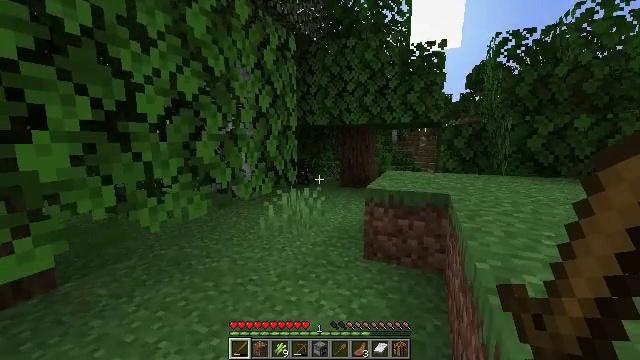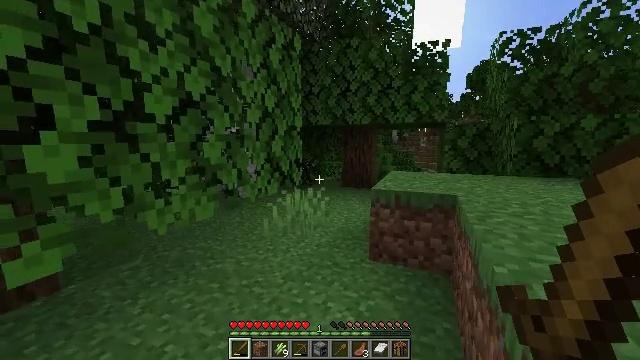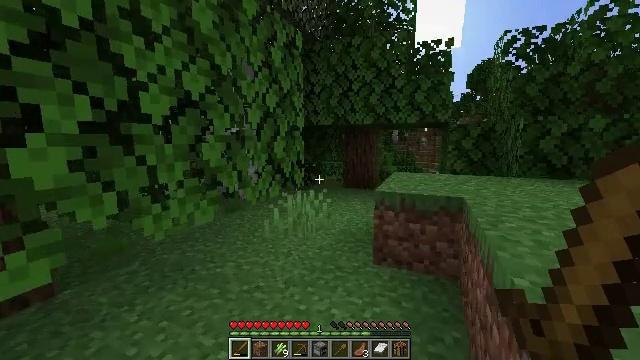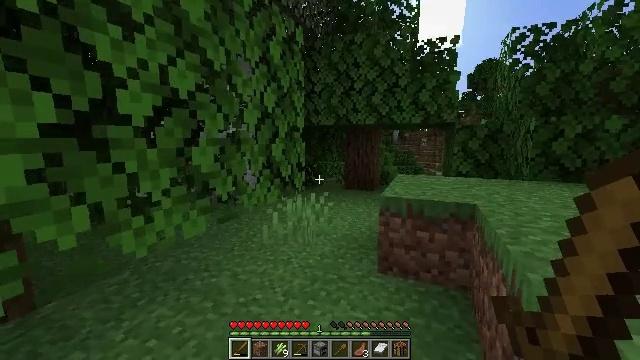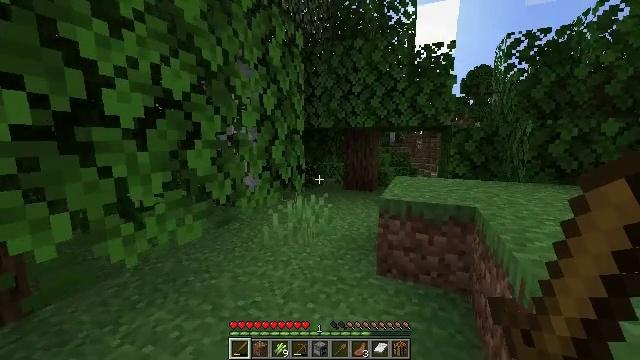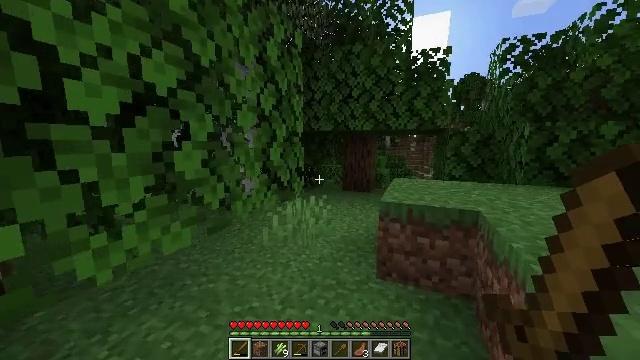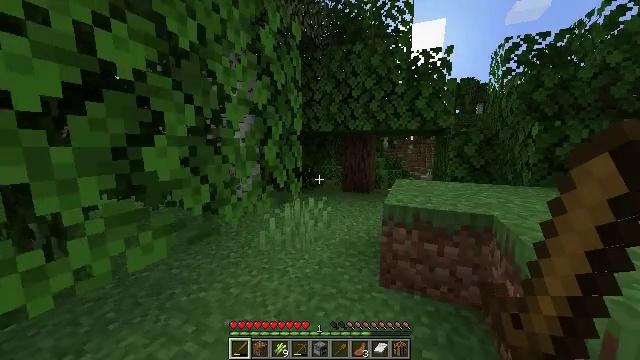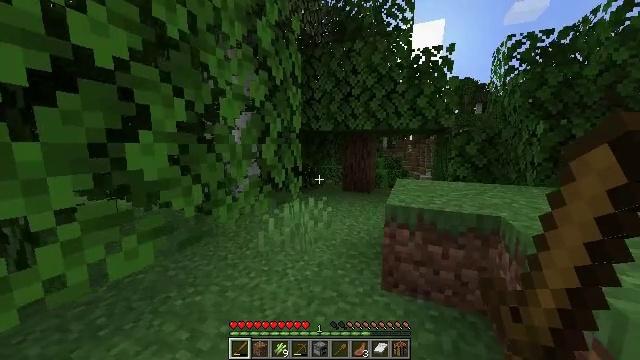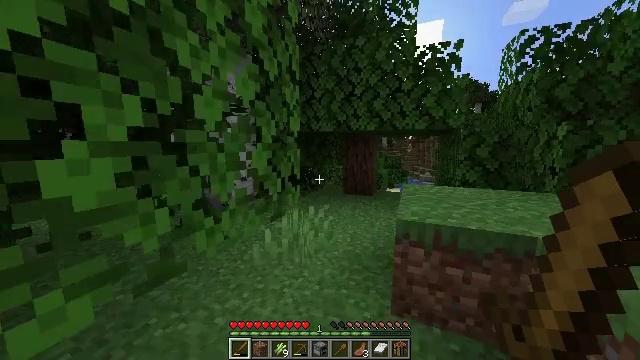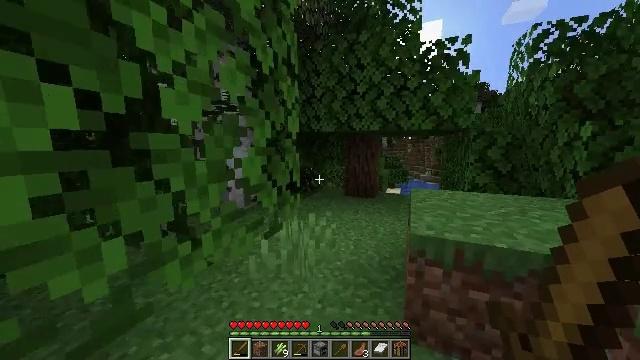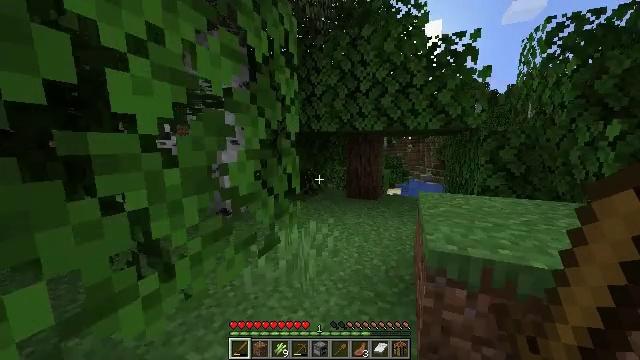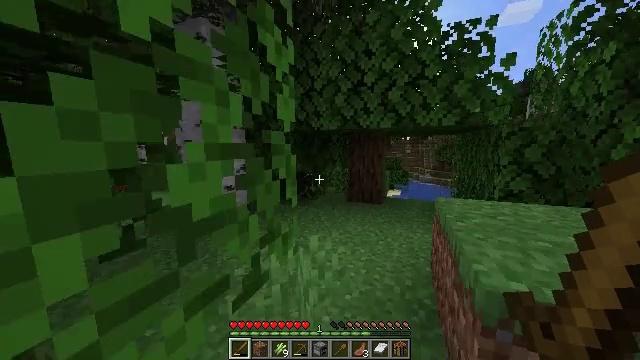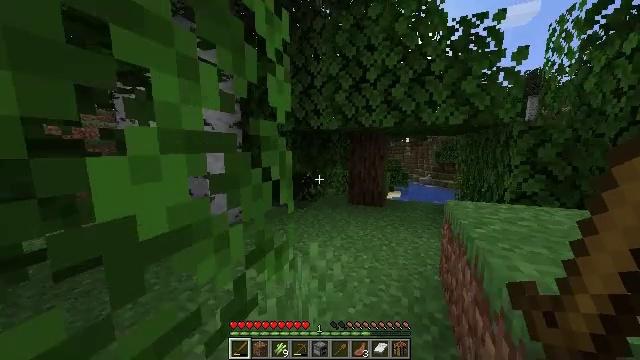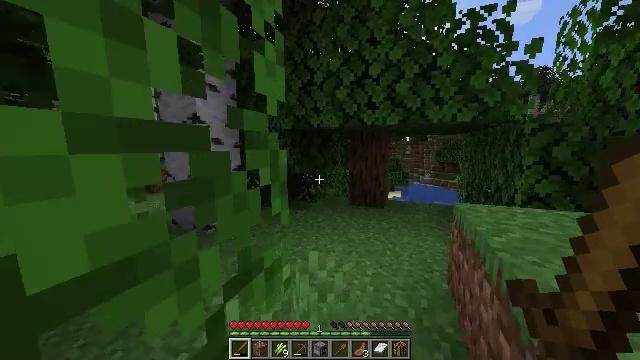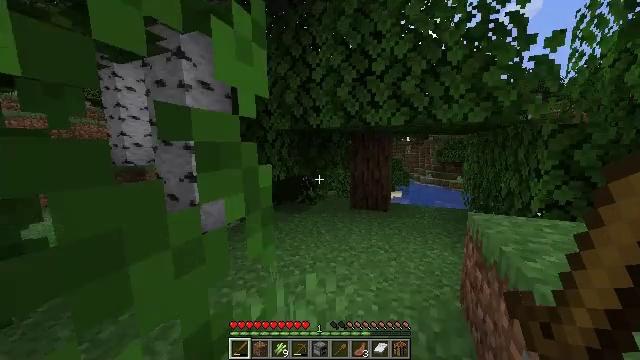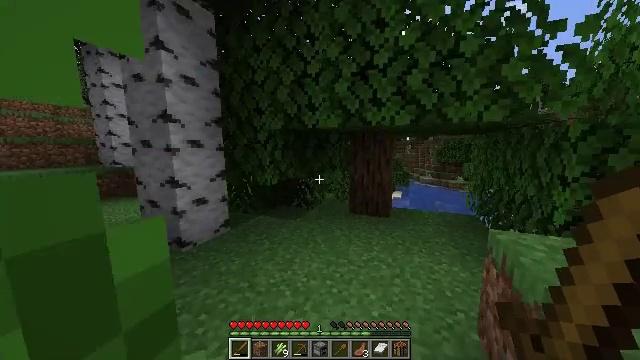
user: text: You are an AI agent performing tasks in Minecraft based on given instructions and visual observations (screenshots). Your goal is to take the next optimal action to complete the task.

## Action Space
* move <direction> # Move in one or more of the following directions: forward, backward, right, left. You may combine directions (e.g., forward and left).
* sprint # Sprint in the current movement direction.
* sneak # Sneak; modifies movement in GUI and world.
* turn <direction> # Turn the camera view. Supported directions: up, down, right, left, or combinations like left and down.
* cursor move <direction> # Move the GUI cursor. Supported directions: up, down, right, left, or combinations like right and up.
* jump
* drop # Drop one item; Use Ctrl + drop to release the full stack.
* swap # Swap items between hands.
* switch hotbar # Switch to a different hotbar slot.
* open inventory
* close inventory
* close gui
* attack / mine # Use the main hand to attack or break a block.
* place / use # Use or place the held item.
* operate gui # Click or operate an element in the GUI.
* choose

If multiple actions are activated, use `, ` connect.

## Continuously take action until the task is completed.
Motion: motion action
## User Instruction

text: Harvest sugar cane from the plant.
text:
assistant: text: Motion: move forward, sprint
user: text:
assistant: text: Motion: move forward, sprint
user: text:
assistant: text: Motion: move forward, sprint
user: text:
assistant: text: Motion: move forward, sprint
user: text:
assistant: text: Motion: move forward, sprint
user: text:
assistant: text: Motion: move forward, sprint
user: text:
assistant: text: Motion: move forward, sprint
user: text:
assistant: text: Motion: move forward, sprint
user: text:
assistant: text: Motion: move forward, sprint
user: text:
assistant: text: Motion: move forward, sprint
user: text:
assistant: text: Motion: move forward, sprint
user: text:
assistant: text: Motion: move forward, sprint
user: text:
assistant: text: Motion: move forward, sprint
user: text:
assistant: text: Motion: move forward, sprint
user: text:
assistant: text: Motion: move forward, sprint
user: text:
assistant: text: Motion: move forward, sprint
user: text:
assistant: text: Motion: move forward, sprint
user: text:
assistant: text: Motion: move forward, sprint
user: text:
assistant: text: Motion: move forward, sprint, turn right
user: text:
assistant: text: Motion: move forward, sprint, turn right
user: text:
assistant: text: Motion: move forward, sprint
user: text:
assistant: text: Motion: move forward, sprint
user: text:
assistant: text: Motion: move forward, sprint
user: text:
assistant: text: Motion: move forward, sprint, turn left
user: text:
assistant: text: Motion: move forward, sprint
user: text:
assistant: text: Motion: move forward, sprint, turn right and down
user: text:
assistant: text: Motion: move forward, sprint, turn right and down
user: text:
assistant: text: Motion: move forward, sprint, turn right
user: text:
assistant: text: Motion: move forward, sprint, turn right
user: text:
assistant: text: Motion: move forward, sprint, turn right